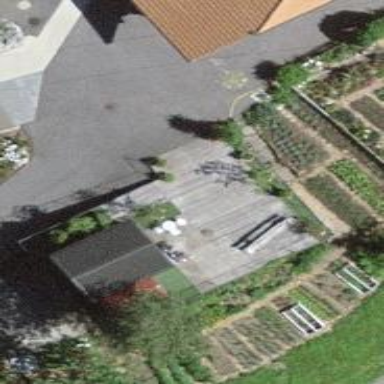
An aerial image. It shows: Shed building.